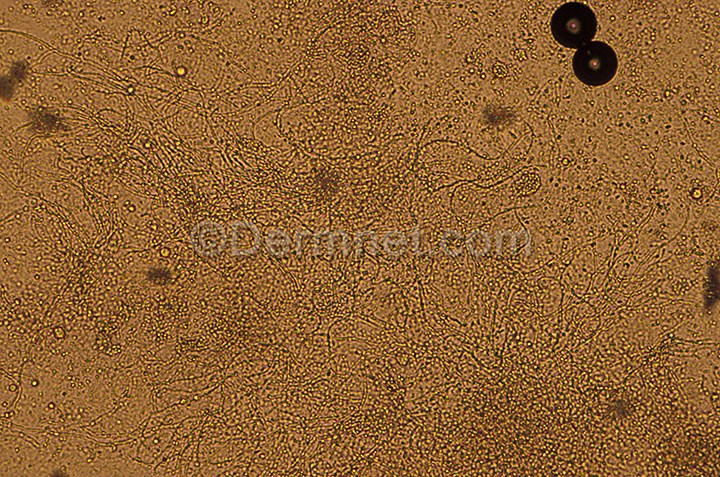
Disease: Tinea Ringworm Candidiasis and other Fungal Infections